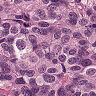
Metastatic tissue present: yes